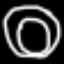
Label: donut